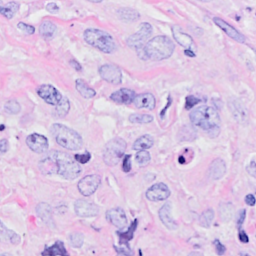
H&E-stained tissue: Breast